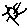
Label: sun